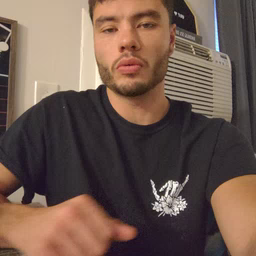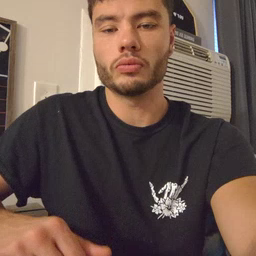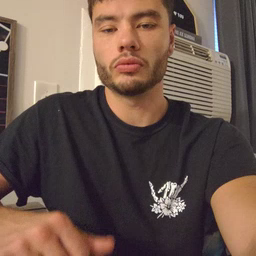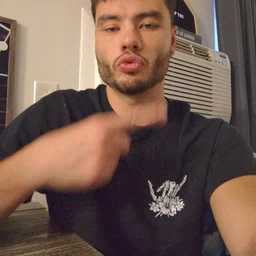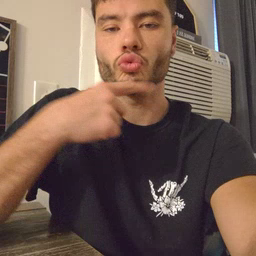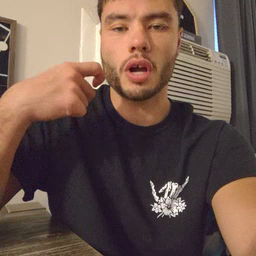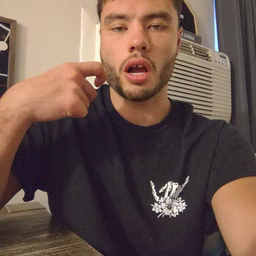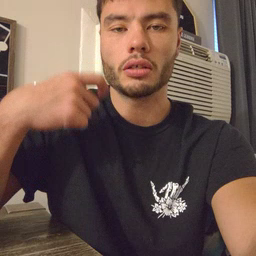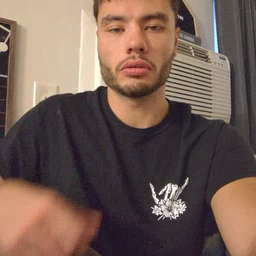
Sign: dry